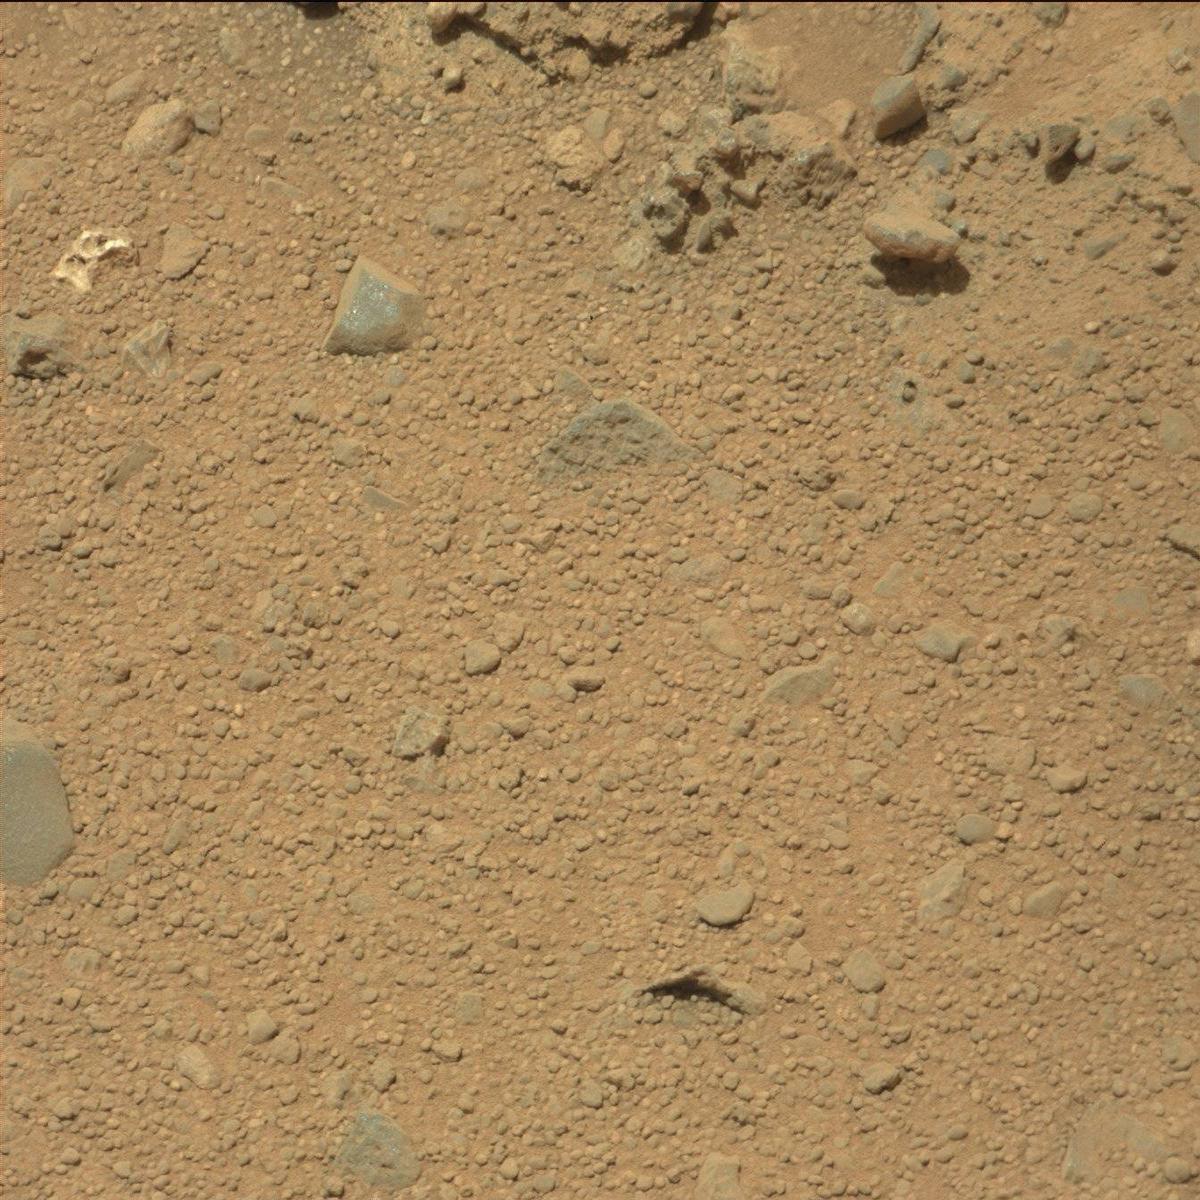
Terrain classes present: Bedrock, Rock, Sand / Soil